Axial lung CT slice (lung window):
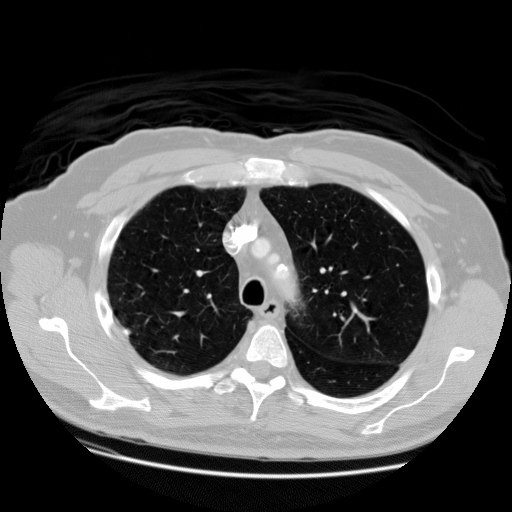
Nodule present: yes
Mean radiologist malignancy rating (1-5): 1.25